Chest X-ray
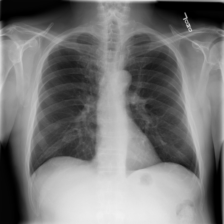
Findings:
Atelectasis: negative
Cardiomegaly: negative
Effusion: negative
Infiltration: negative
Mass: negative
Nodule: negative
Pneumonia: negative
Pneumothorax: negative
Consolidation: negative
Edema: negative
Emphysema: negative
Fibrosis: negative
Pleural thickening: negative
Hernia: negative